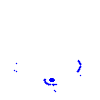
Particle: electron